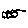
Label: fish